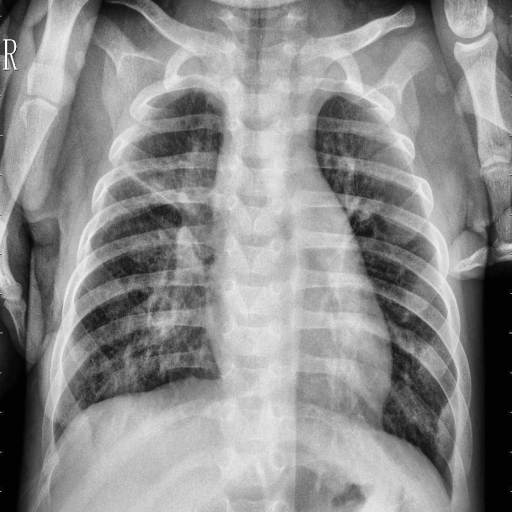
Finding: PNEUMONIA